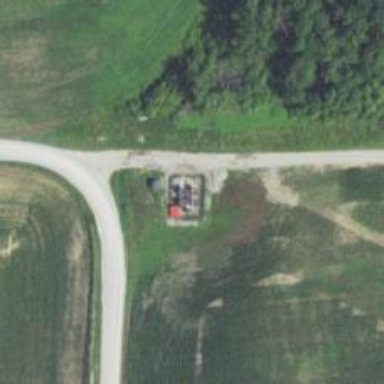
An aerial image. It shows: Storage tank with man-made structure.